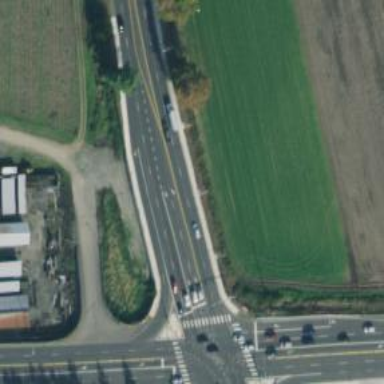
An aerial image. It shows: Secondary road with asphalt surface.